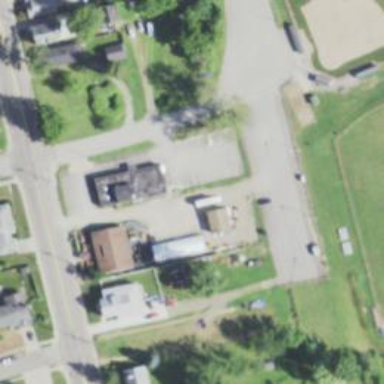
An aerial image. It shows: Healthcare clinic.